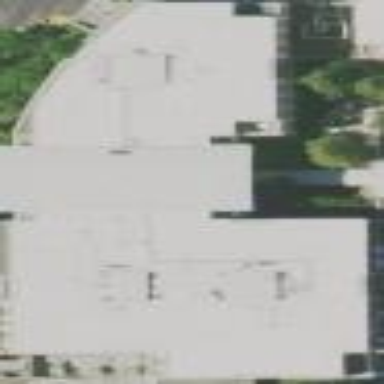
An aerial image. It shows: Commercial building.